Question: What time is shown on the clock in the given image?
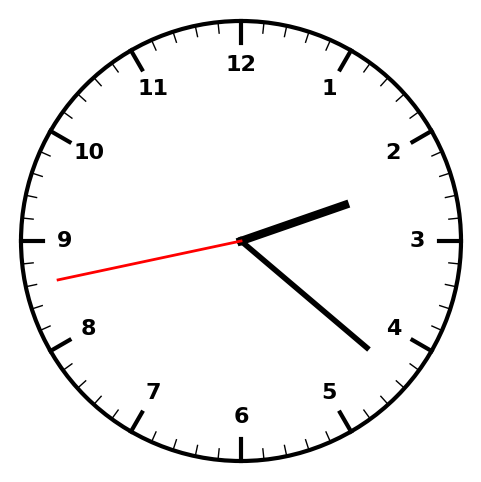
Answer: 02:21:43